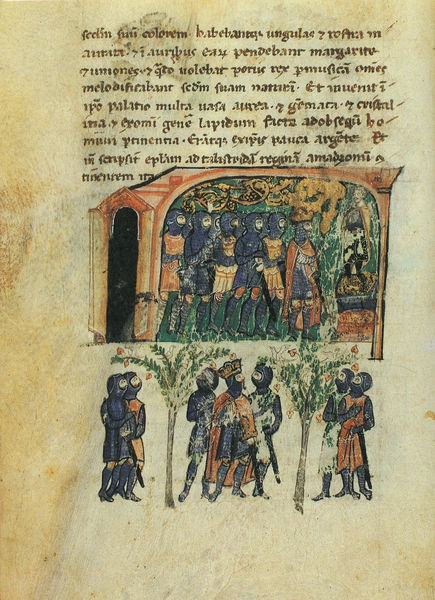
Titel: Alexanderroman
Institution: Leipzig, Stadtbibliothek
Schlagwörter: baum, blau, bäume, gelb, grün, menschen, raum, schwarz, tür, haus, rot, ornament, versammlung, stehen, strauch, gold, blatt, krone, rosa, schrift, papier, bogen, farbe, vergilbt, könig, soldaten, wein, verzierung, palme, tor, buch, burg, palast, druck, seite, illustration, schwert, text, soldat, helm, stiefel, herrscher, ritter, rüstung, tinte, buchseite, pergament, helme, afrikaner, baldachin, palmen, fleckig, königin, zeilen, rebe, latein, gebaude, rüstungen, heirat, buchmalerei, mohren, manuskript, minuskel, illumination, tierhaut